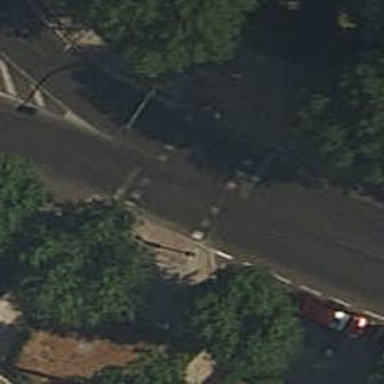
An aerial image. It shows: Zebra crossing with traffic signals.